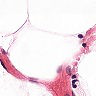
Metastatic tissue present: no